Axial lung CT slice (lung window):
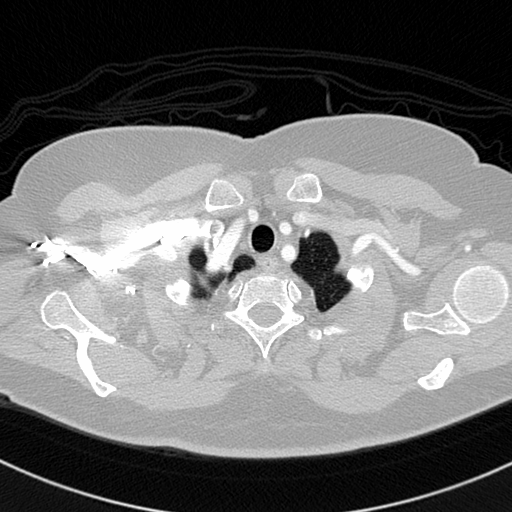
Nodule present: no